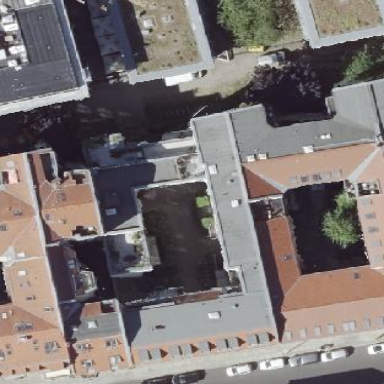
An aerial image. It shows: Building consisting of apartments.